Frequency: 75000
Velocity: 0,2325
Power: 33,1
Pulse duration: 0,0000001
Pass count: 1
Magnification: 10
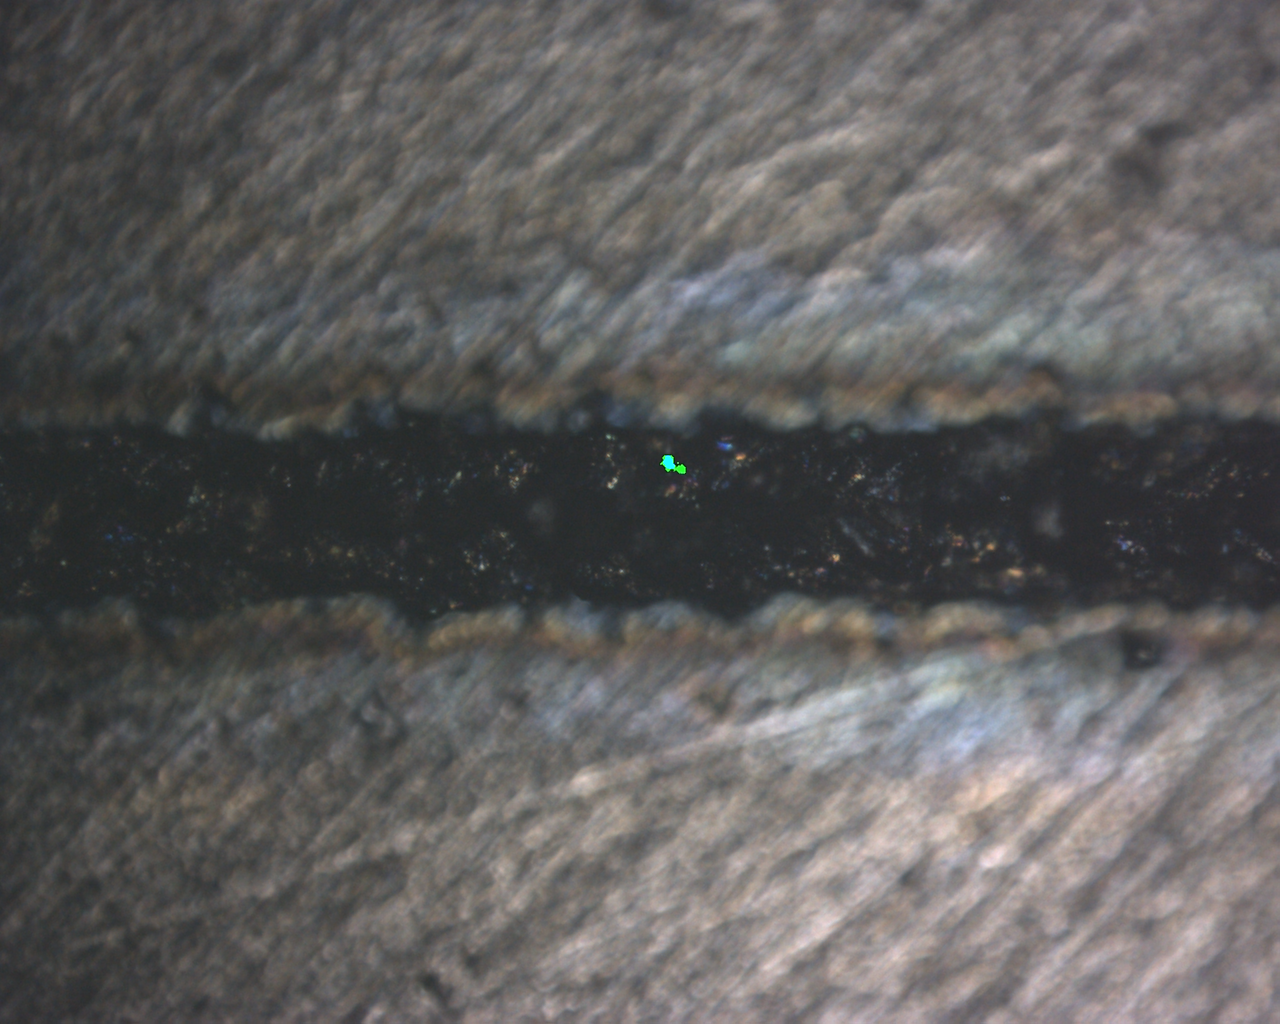
Measured width: 134.121
Other width: 77.347